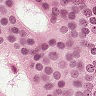
Metastatic tissue present: yes